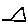
Label: triangle